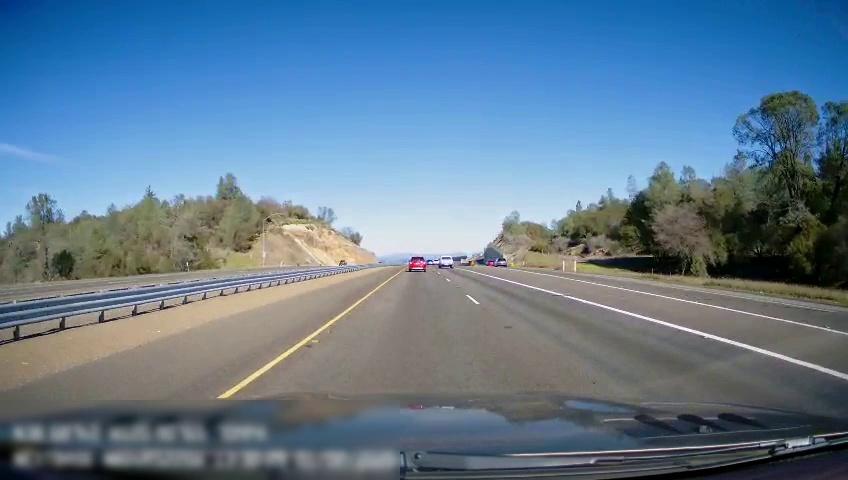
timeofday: Day
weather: Sunny
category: Drivable Space
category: Drivable Space
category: Vehicles | Car
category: Vehicles | Truck
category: Vehicles | SUV
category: Lanes | Current Lane
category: Lanes | Current Lane
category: Lanes | Alternate Lane
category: Lanes | Alternate Lane
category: Lanes | Alternate Lane